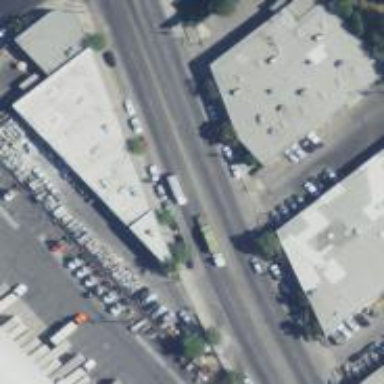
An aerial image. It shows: Warehouse.